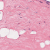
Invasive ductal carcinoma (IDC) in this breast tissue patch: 0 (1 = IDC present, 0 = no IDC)